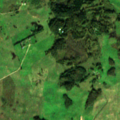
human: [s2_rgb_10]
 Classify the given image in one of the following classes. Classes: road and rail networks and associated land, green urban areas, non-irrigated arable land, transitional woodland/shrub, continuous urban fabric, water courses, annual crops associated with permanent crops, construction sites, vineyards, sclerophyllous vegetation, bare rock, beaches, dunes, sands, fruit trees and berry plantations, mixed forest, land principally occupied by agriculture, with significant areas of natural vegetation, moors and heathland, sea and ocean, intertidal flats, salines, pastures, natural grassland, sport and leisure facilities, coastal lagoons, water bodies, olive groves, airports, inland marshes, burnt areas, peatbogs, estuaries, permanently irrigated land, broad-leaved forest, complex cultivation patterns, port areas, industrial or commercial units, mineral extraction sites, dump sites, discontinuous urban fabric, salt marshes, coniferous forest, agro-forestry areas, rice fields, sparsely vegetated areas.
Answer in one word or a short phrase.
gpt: non-irrigated arable land, pastures, land principally occupied by agriculture, with significant areas of natural vegetation, broad-leaved forest